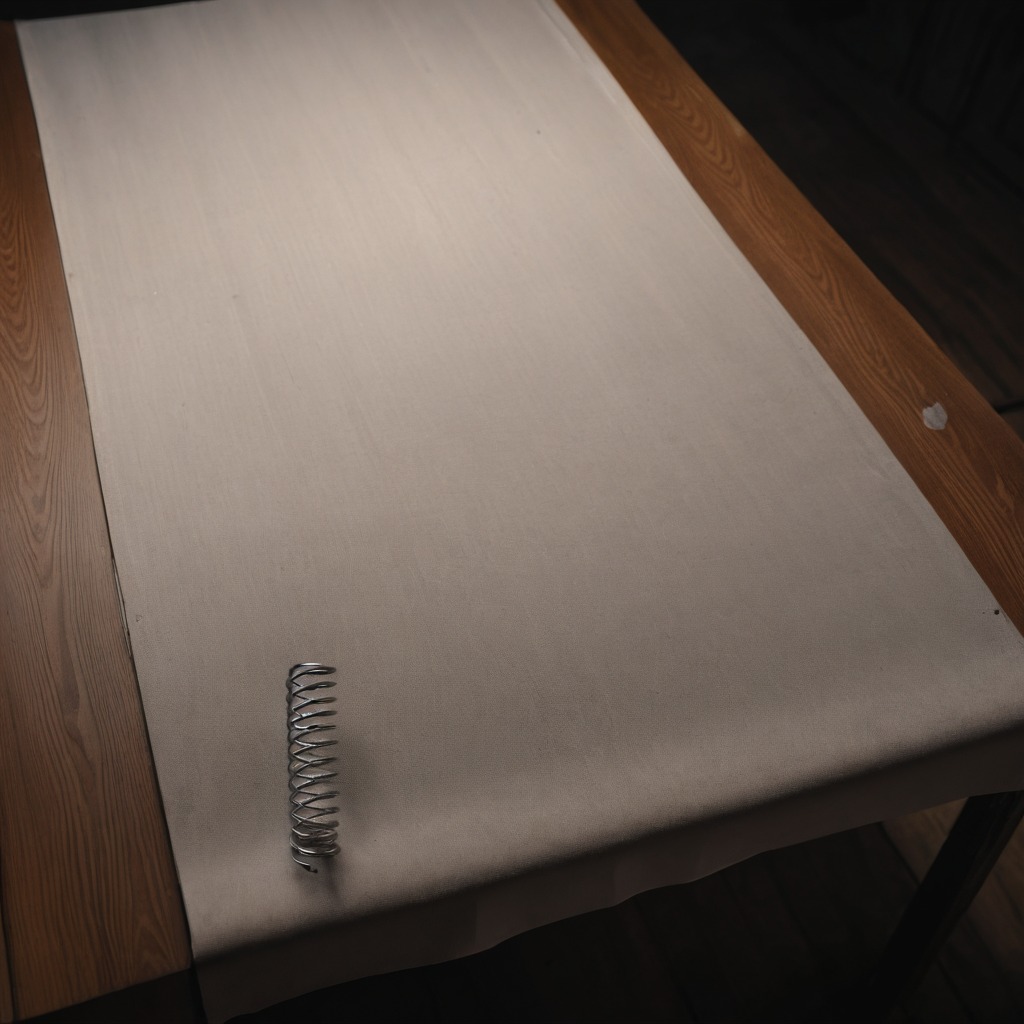
A coiled metal spring lies on the wooden table.